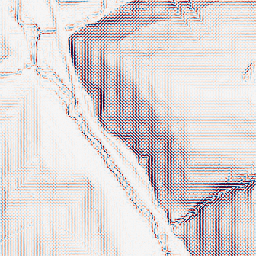
Category: wavelet
Decomposition family: wavelet_biorthogonal
Decomposition parameters: wavelet: bior1.3
level: 2
Upsampling method: regularized
Upsampling parameters: scale: 4
lambda_reg: 0.01
Upsampling scale: 4